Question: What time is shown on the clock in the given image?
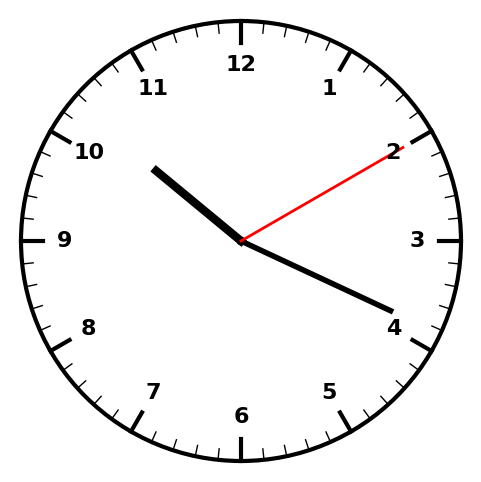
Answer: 10:19:10